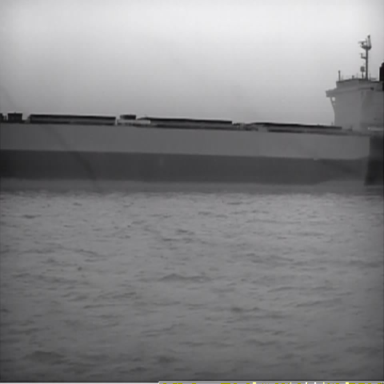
There is a liner in the infrared image.